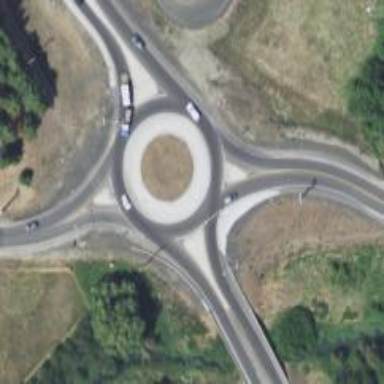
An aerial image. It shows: Roundabout at primary highway.